Question: How do I get the following setup with CSS to work?

# jsfiddle
<URL>
Basically, I intend to put an input box to #header-nav-content-search and let the div and the one below it resize responsively to 100% of the remaining width.
I have two static width columns. One is the first one with 240px, and one is the last one with 200px.
# code
'''
#header-nav-content-search {
width: 100%;
}
'''
didn't do the trick.
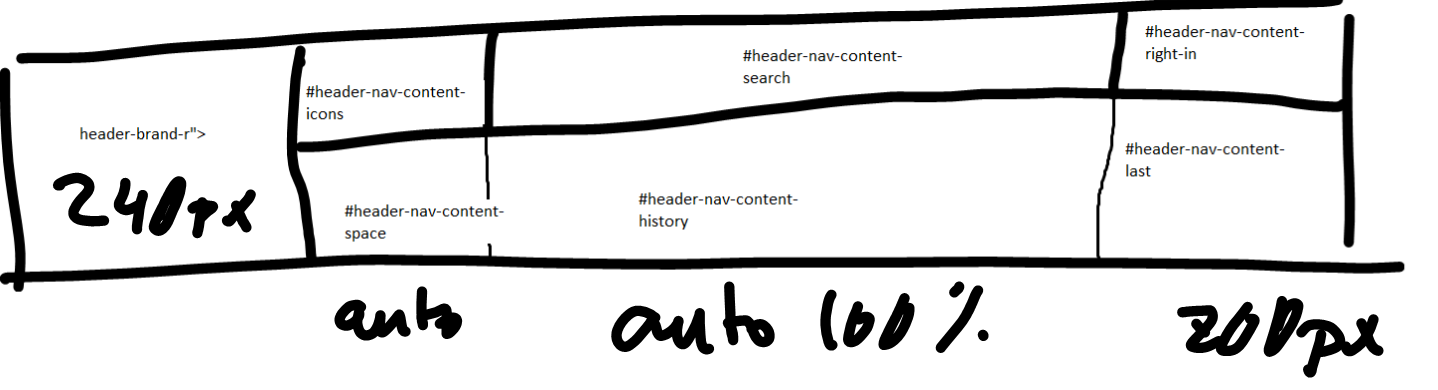
Answer: I have concentrated on reducing the HTML markup needed. The following example is mainly based on that excellent sketch of yours, so it will need some tweaking.
# Basic Idea
Create a three "column" CSS table with the center cell remaining fluid:
'''
<div class="table">
<div class="cell"></div>
<div class="cell center">I contain 4 fluid divs with the class ".inner"</div>
<div class="cell"></div>
</div>
'''
The center cell contains your 4 inner boxes with the class '.inner'
# Basic CSS Styles
- 'box-sizing: border-box' will allow us to calculate percentage width including padding and borders- The main container, '.table', is given a fixed height (could be changed to percentage)- The '.inner' divs are 'display: inline-block' and are given appropriate percentage widths and fixed heights equal to half the containers height- The left and right columns are given their fixed widths- '.table' is given an appropriate min-width to prevent the inner divs from overlapping
In the HTML markup, the inner divs closing and opening tags have no space between them. This is important as it prevents a gap that is present with inline elements.
Refer to <URL>
CSS / HTML / Demo
'''
* {
box-sizing: border-box;
}
html,
body {
height: 100%;
}
body {
margin: 0;
}
.table {
display: table;
height: 300px;
width: 100%;
min-width: 600px;
table-layout: fixed;
}
.cell {
display: table-cell;
vertical-align: top;
}
.left {
width: 240px;
}
.right {
width: 200px;
border-left: solid 1px #000;
}
.inner {
display: inline-block;
height: 150px;
vertical-align: top;
}
.center-left {
width: 30%;
}
.center-right {
width: 70%;
}
/* Borders */
.table {
border: solid 1px #000;
}
.inner {
border-bottom: solid 1px #000;
border-left: solid 1px #000;
}
.center-right .inner {
border-right: solid 1px #000;
}
.inner:nth-child(3),
.inner:nth-child(4) {
border-bottom: none;
}
'''
'''
<div class="table">
<div class="cell left">
240px width
</div>
<div class="cell center">
<div class="inner center-left">
30% width 50% height
</div><div class="inner center-right">
70% width 50% height
</div><div class="inner center-left">
30% width 50% height
</div><div class="inner center-right">
70% width 50% height
</div>
</div>
<div class="cell right">
200px width
</div>
</div>
'''